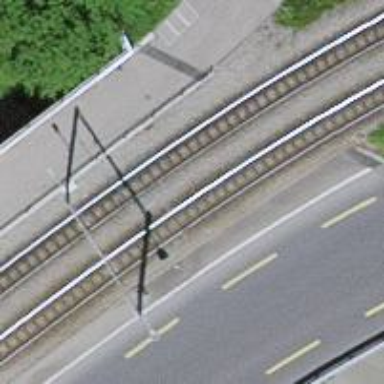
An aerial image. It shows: Tram railway bridge with one track and electrified contact line.